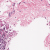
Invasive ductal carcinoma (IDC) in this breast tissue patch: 0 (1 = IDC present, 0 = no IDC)